Field crop: maize
Growth stage: 1
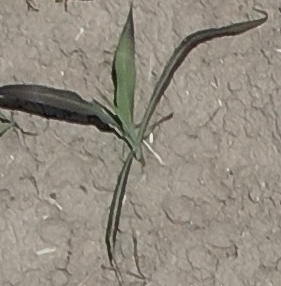
Species: sorghum